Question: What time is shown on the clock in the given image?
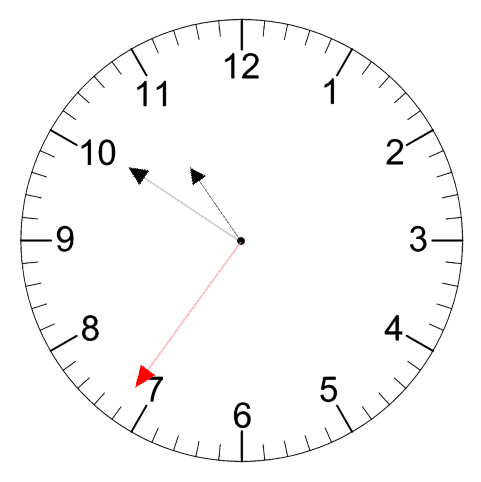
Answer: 10:50:36